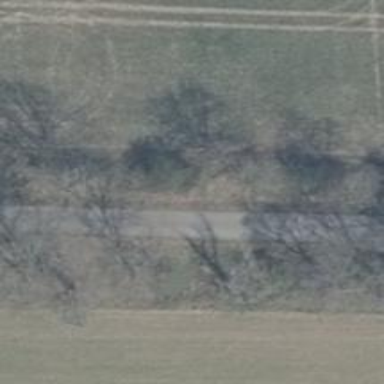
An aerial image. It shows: Row of trees in natural setting.